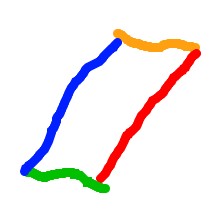
Shape: parallelogram